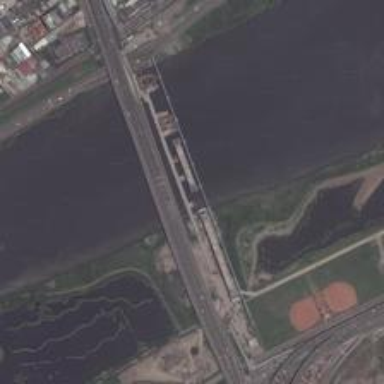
The bridge is complicated, because the river is very wide and the geographical situation on both sides of the river are also more complex .